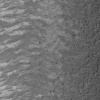
Atmospheric dust classification: not_dusty